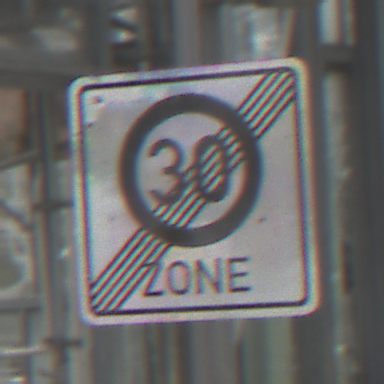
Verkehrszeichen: EndeZone30
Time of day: Midday
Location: Roofed (Special)
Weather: Overcast
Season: NotSpecified
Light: Natural